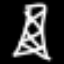
Label: The Eiffel Tower